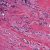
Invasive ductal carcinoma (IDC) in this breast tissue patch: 1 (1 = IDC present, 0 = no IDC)